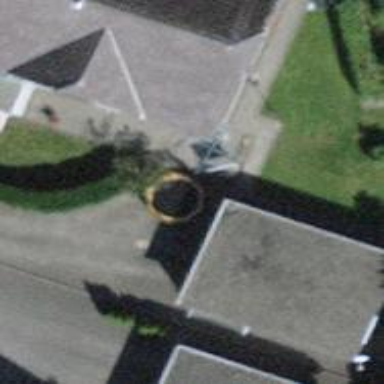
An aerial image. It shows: Garage building.